Question: I am trying to blend 2 ROIs together. One is the ROI of a grayscale image and the other the the ROI of a binary image which I inverted using cvNot in order to get the object as white and the background as black. The output I want is the opposite of what I am getting right now with my code. In the pic, the binary image is put over the grayscale image but I want it to be the other way around so that where is currently white in the pic would be the grayscaled body and the grayscaled background would then be black.

This is my code. Please would someone go through it and tell me what needs to be changed to get the output I described above? I would really, really appreciate it.
'''
#include "cv.h"
#include "highgui.h"
int main( int argc, char* argv ) {
CvCapture *capture = NULL;
capture = cvCaptureFromAVI("C:\walking\lady walking.avi");
if(!capture){
return -1;
}
IplImage* color_frame = NULL ;
IplImage* new_frame = NULL ;
IplImage* res_frame = NULL;
int thresh = 17;
int frameCount=0;//Counts every 5 frames
cvNamedWindow( "contours", CV_WINDOW_AUTOSIZE );
while(1) {
color_frame = cvQueryFrame( capture );//Grabs the frame from a file
if( !color_frame ) break;
new_frame = cvCreateImage(cvSize(color_frame->width, color_frame->height), color_frame->depth, 1);
if( !color_frame ) break;// If the frame does not exist, quit the loop
res_frame = cvCreateImage(cvSize(color_frame->width, color_frame->height), color_frame->depth, 1);
frameCount++;
if(frameCount==5)
{
cvCvtColor(color_frame, new_frame, CV_BGR2GRAY);
cvThreshold(new_frame, res_frame, thresh, 255, CV_THRESH_BINARY);
cvErode(res_frame, res_frame, NULL, 1);
cvDilate(res_frame, res_frame, NULL, 1);
cvNot (res_frame, res_frame);
int x = 75;
int y = 5;
int width = 125;
int height = 1500;
double alpha = 1;
double beta = 1;
cvSetImageROI(res_frame, cvRect(x, y, width, height));
cvSetImageROI(new_frame, cvRect(x, y, width, height));
//cvResetImageROI(new_frame);
cvAddWeighted(res_frame, alpha, new_frame, beta, 0.0, res_frame);
cvShowImage("contours", res_frame);
frameCount=0;
}
char c = cvWaitKey(33);
if( c == 27 ) break;
}
cvReleaseImage(&color_frame);
cvReleaseImage(&new_frame);
cvReleaseImage(&res_frame);
cvReleaseCapture( &capture );
cvDestroyWindow( "contours" );
return 0;
}
'''
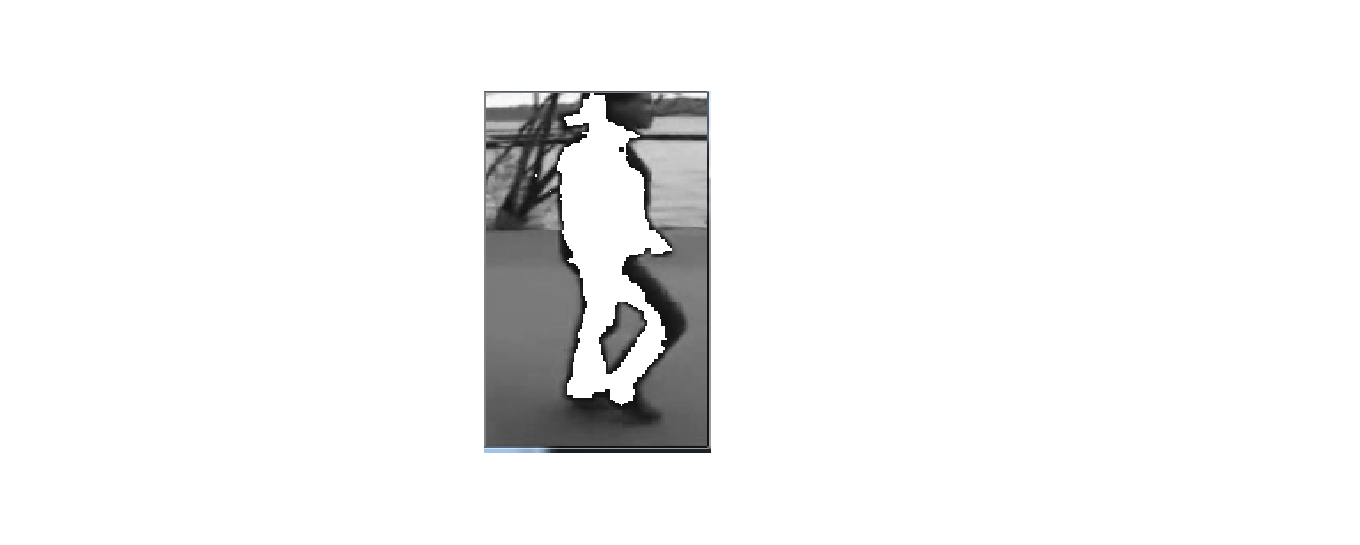
Answer: Based on your threshold function I assume that you want to see the black/dark-grey part of the image.
Instead of cvAddWeighted you can use res_frame as a mask for selecting the relevant part of new_frame like this:
'''
cvCopy(new_frame,new2_frame,res_frame);
'''
With masked copy you create a duplicate of new_frame in new2_frame only at those pixels where res_frame is not zero. new2_frame needs to be the same size as new_frame or the same roi size if you still need roi.